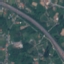
Land use / land cover: Highway